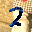
Label: 2